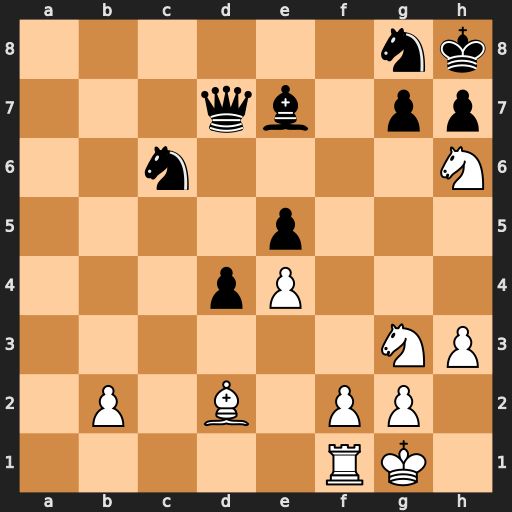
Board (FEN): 6nk/3qb1pp/2n4N/4p3/3pP3/6NP/1P1B1PP1/5RK1
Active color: w
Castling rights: -
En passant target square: -
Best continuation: Nf7#